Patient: sex M, age 44
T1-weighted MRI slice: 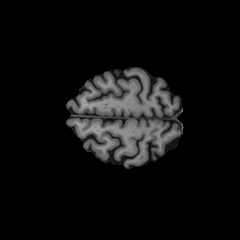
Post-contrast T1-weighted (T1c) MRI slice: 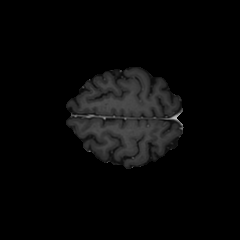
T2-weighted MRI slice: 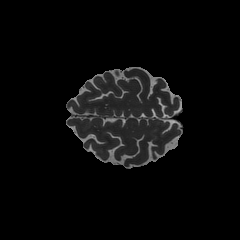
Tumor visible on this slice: no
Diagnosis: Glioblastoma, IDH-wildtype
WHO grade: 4